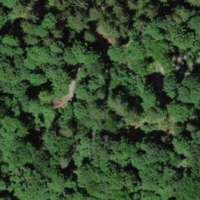
EUNIS habitat code: 44
Species observed at this site:
Blera fallax
Lonicera acuminata
Fraxinus excelsior
Fagus sylvatica
Ilex aquifolium
Athous haemorrhoidalis
Bombus pratorum